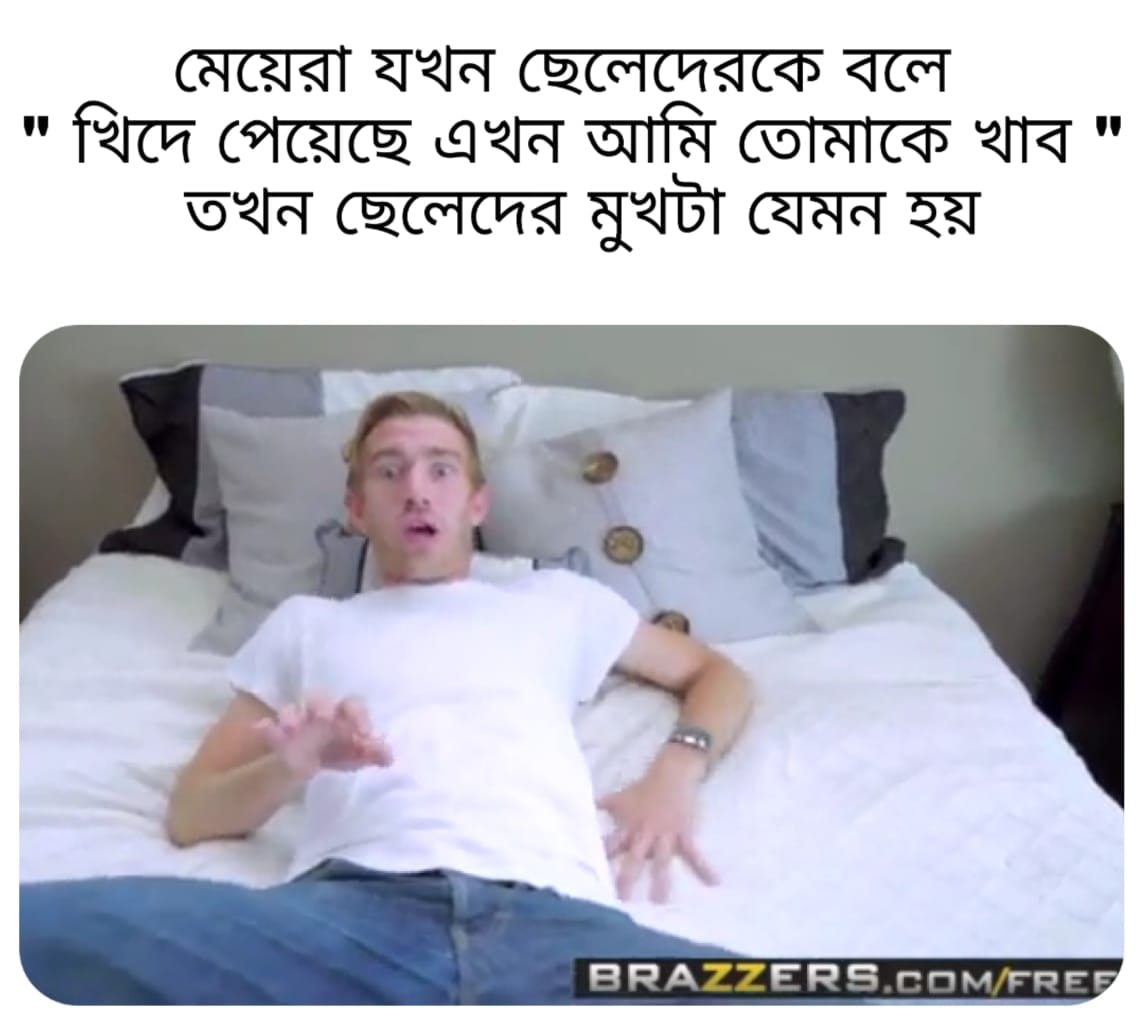
Caption: মেয়েরা যখন ছেলেদেরকে বলে " খিদে পেয়েছে এখন আমি তোমাকে খাব "  তখন ছেলেদের মুখটা যেমন হয়
Label: hate